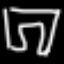
Label: pants